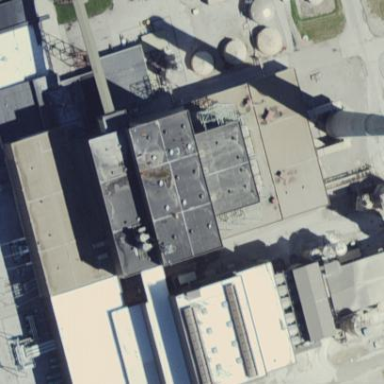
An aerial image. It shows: Industrial building serving as power station.